Interaction volume radius: 5 \u00c5
Interaction volume height: 30 \u00c5
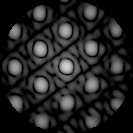
Disorder parameter: 0.1501